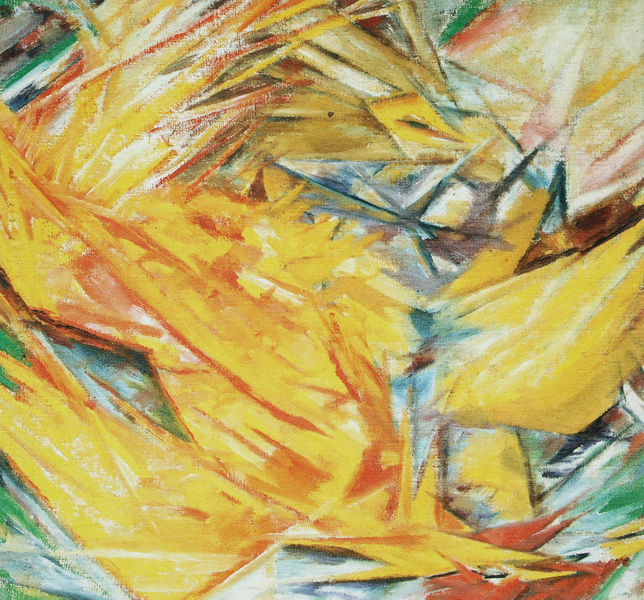
Titel: Rayonistischer Hahn
Künstler: Michail Larionow
Standort: Moskau
Institution: Tretjakow-Galerie
Schlagwörter: blau, feuer, flügel, kampf, vogel, weiß, gelb, grün, kubismus, braun, bunt, grau, orange, schwarz, rot, expressionismus, federn, spitze, tot, gold, spitzen, rosa, schnabel, moderne, abstrakt, farben, modern, linien, spitz, abstraktion, eckig, strahlen, durcheinander, dynamik, strahl, ecken, hahn, blauer reiter, facetten, marc, hahnenkamm, hahnenkampf, delauny, futursismus